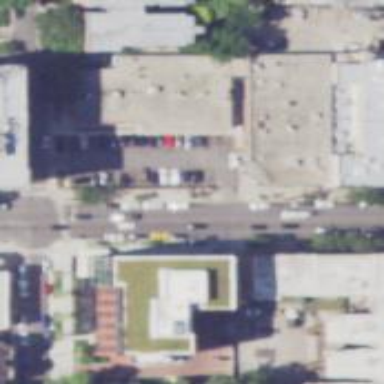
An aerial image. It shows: Retail building.